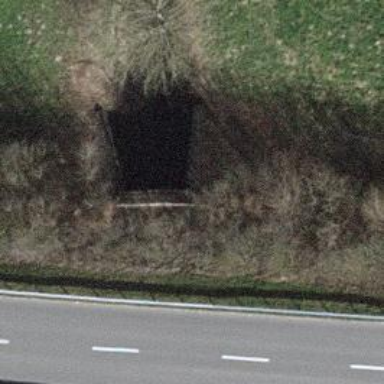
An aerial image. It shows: Culvert tunnel.